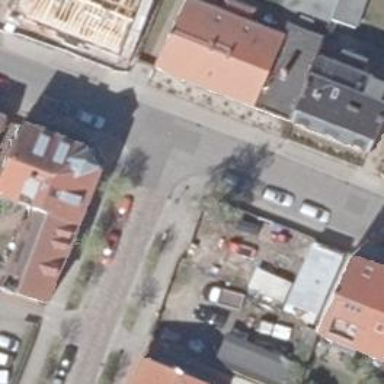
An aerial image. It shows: Residential road with sidewalks on both sides.